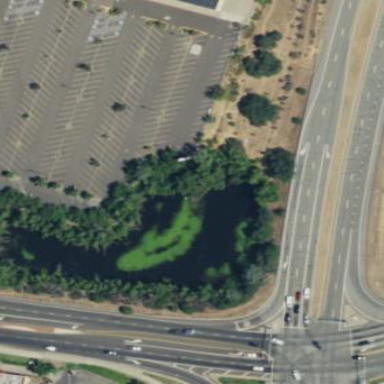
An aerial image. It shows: Serene pond surrounded by nature.